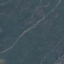
Land use / land cover: HerbaceousVegetation